Question: I have a class
'''
public class MyData
{
public string Caption { get; set; }
public List<Data1> ListData1 {get; set;}
}
public class Data1
{
public string FirstName { get; set; }
public List<Data2> ListData2 { get; set; }
}
public class Data2
{
public string LastName { get; set; }
}
'''
data must be displayed in the following form

I do so - to link an MyData ListBox filled with data. For him, pointing DataTemplate, bring the code
'''
<!-- MyData -->
<Grid Grid.Column="0">
<Grid.RowDefinitions>
<RowDefinition />
</Grid.RowDefinitions>
<TextBlock Grid.Row="0" Text="{Binding Caption}" />
</Grid>
<!-- Data1 -->
<ListBox
Grid.Column="1"
DisplayMemberPath = "FirstName"
ItemsSource="{Binding ListData1 }" />
<!-- -->
<!-- Data2 -->
<ListBox x:Name="lbData2"
Grid.Column="2"
DisplayMemberPath = "LastName"
ItemsSource="{Binding ????}" />
</Grid>
</DataTemplate>
'''
How to Make Binding for lbData2? ListData1.ListData2 option does not work.
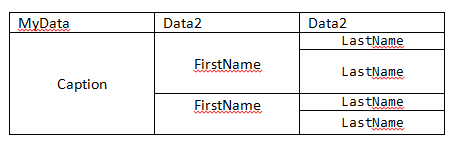
Answer: I believe that you can just use the following binding syntax:
'''
ItemsSource="{Binding ListData1/ListData2}"
'''
This means bind to the 'ListData2' property of current or selected instance of 'ListData1'.
You can find out more from the <URL> page at MSDN.